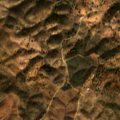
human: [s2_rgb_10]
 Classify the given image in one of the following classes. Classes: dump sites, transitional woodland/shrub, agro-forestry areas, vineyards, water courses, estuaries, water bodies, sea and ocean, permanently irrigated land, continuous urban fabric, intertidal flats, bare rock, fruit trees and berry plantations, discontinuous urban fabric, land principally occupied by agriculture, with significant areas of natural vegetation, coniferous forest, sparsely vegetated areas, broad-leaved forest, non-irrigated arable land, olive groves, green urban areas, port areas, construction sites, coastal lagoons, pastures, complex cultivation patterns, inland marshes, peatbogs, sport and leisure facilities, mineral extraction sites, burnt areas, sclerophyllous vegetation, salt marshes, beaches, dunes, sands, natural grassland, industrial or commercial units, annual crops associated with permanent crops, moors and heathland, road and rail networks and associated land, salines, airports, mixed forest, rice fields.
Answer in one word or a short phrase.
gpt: pastures, agro-forestry areas, broad-leaved forest, transitional woodland/shrub